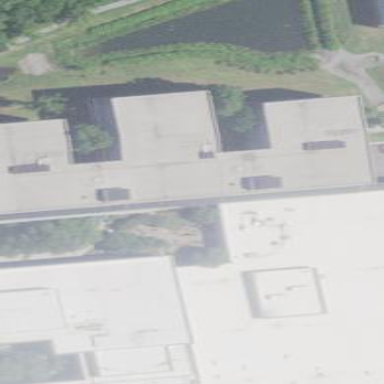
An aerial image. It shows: Commercial building.